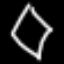
Label: diamond